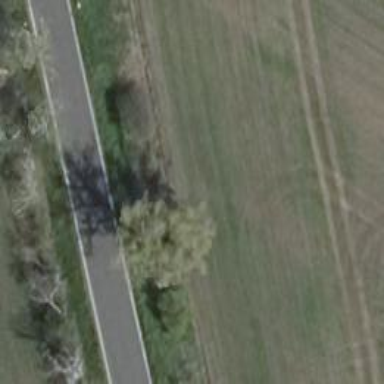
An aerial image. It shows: Deciduous tree with broadleaved leaves.